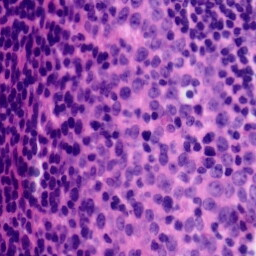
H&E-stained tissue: Tonsil